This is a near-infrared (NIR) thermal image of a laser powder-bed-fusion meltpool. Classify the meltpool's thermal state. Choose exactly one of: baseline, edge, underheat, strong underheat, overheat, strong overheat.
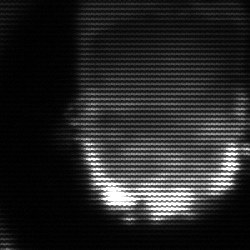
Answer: baseline